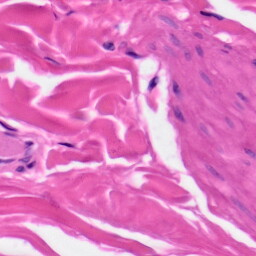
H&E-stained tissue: Skin